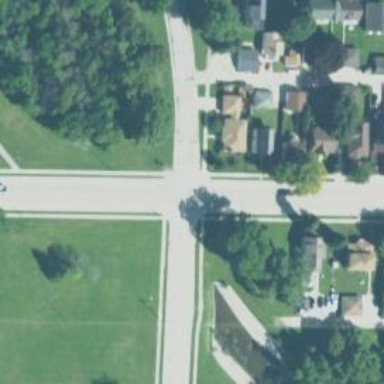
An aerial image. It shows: Marked crossing on asphalt footway.